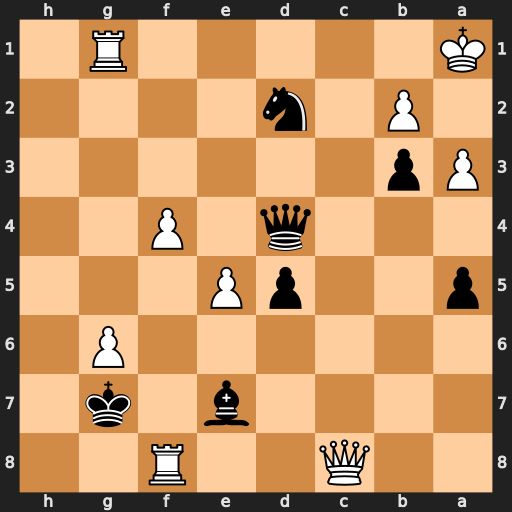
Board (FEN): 2Q2R2/4b1k1/6P1/p2pP3/3q1P2/Pp6/1P1n4/K5R1
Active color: b
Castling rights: -
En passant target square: -
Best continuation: Qxg1+ Qc1 Qxc1#